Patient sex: F
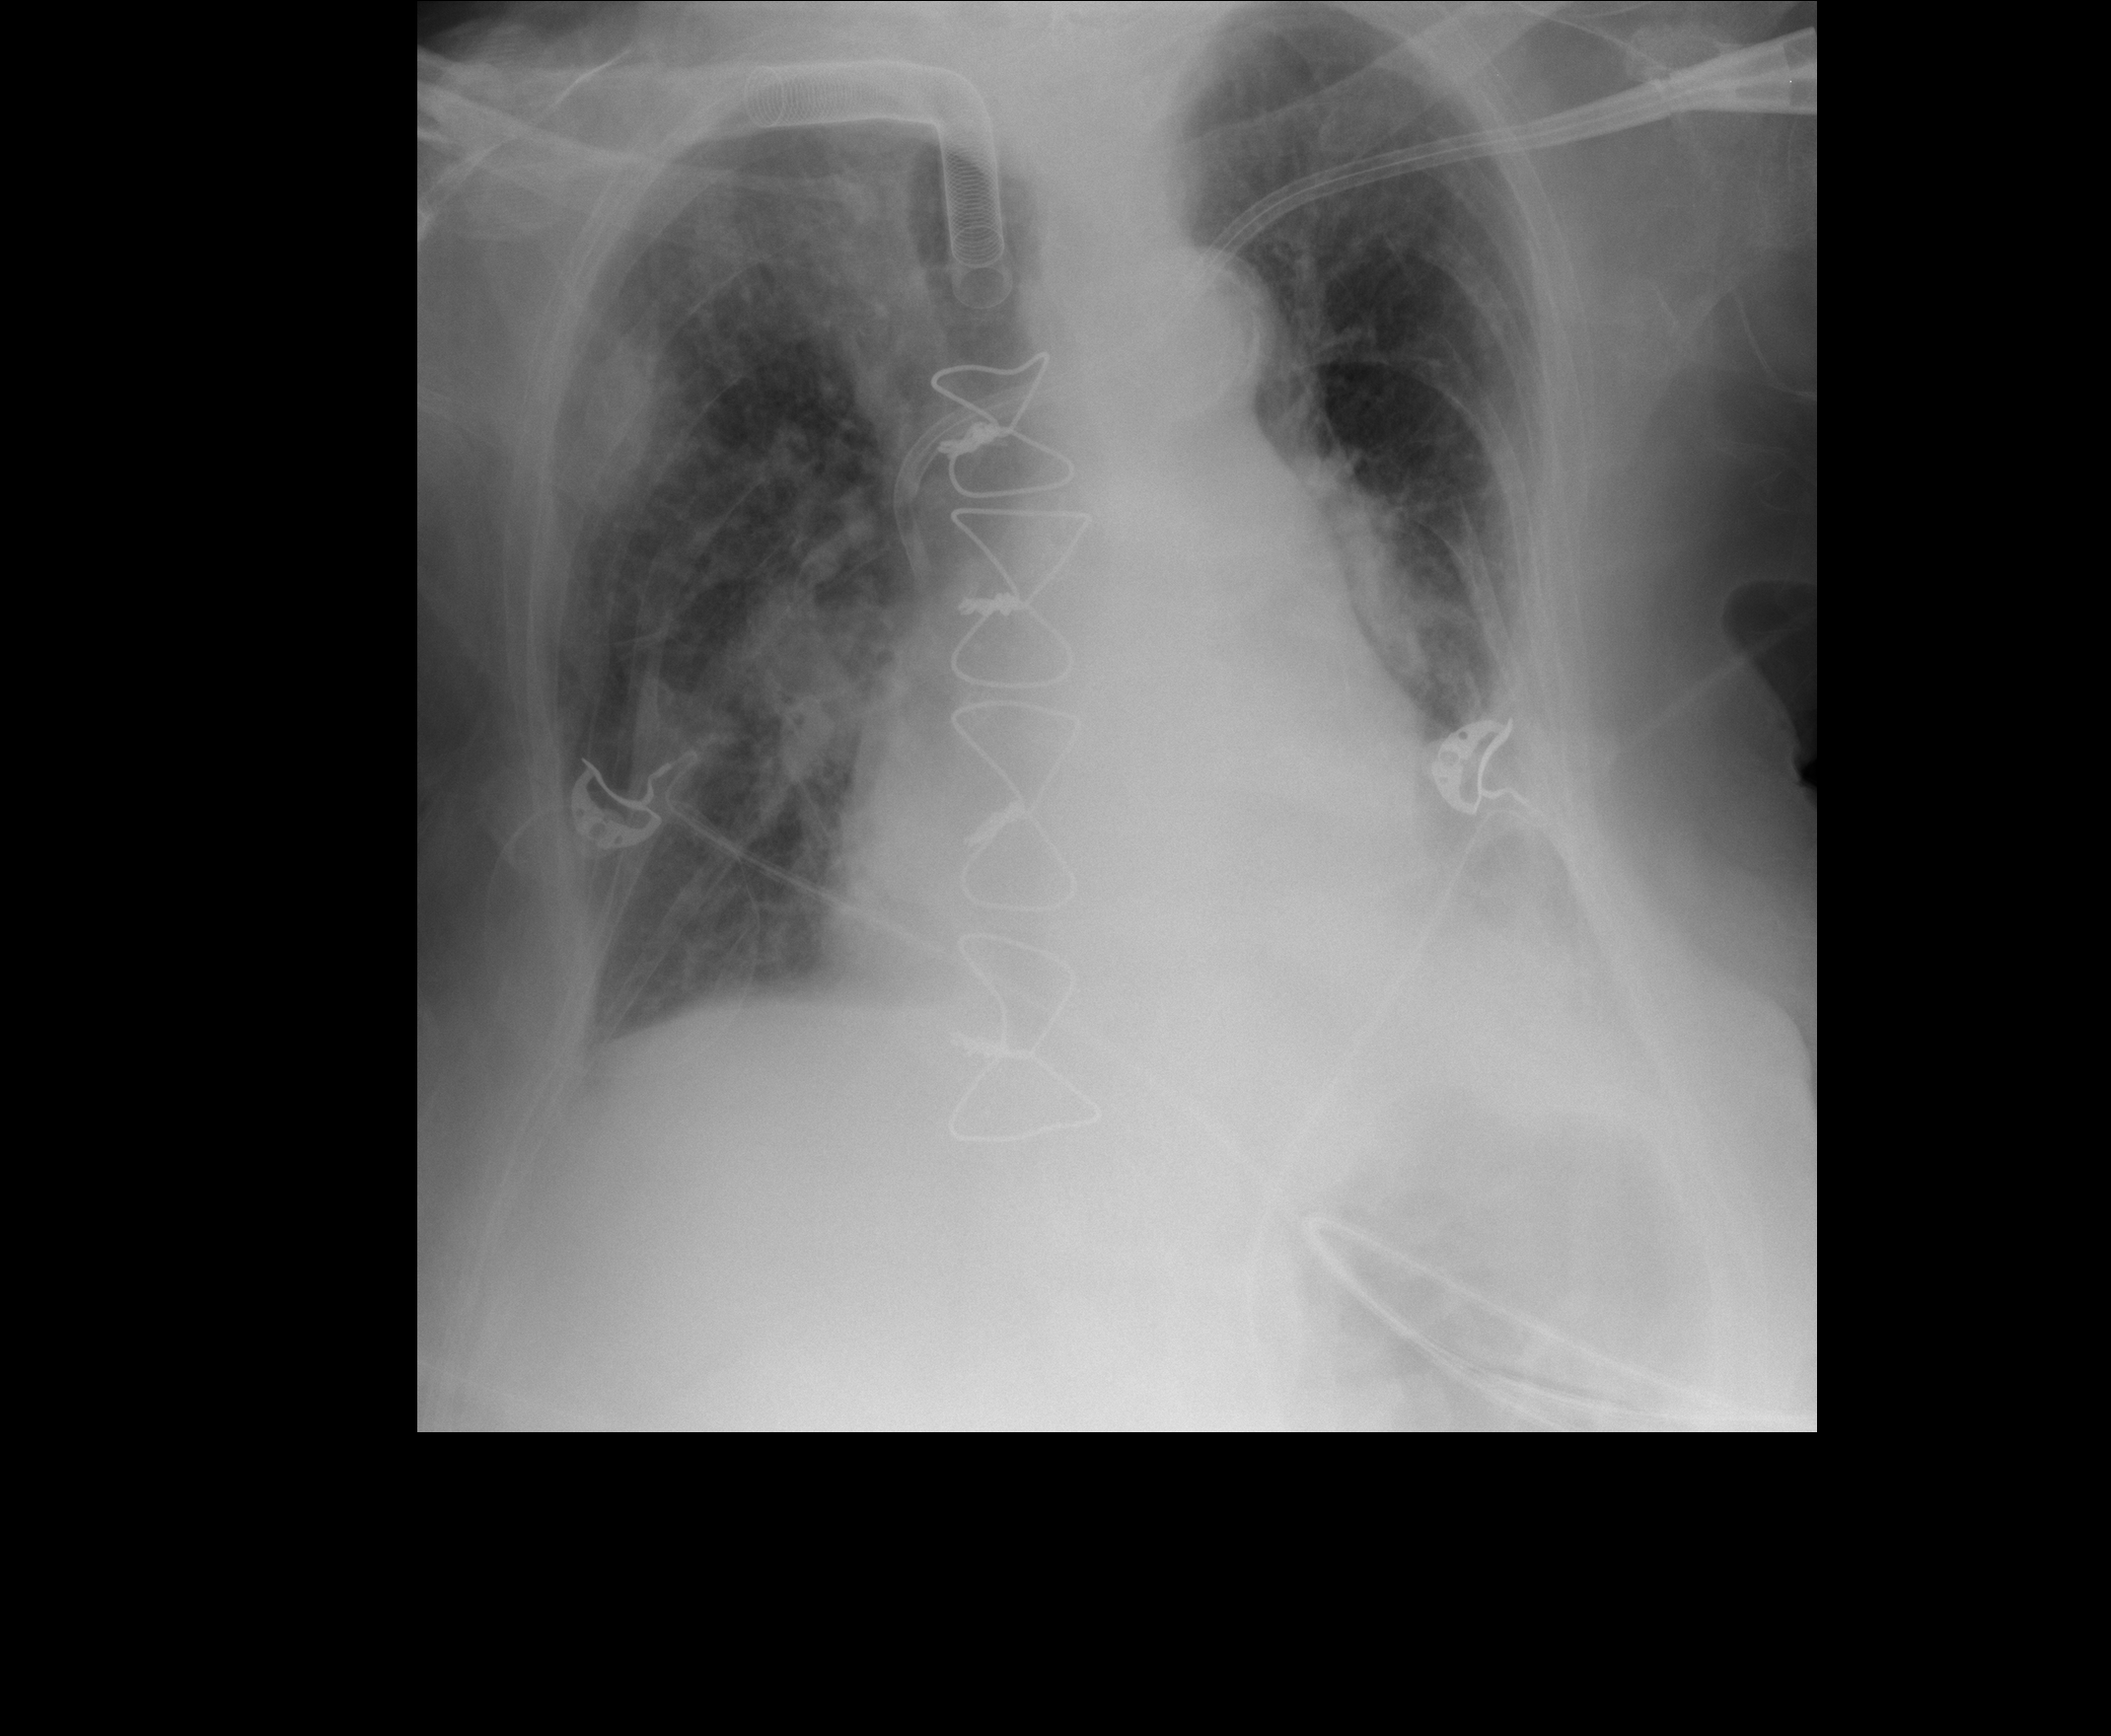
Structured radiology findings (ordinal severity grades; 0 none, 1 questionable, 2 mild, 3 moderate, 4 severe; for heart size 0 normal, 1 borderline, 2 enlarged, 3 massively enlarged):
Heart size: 2
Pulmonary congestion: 1
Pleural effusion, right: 2
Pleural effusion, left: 2
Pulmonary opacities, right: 1
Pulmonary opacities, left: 1
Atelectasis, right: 2
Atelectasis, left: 2